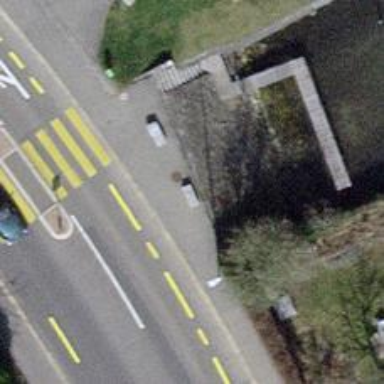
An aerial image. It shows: Bench for seating.